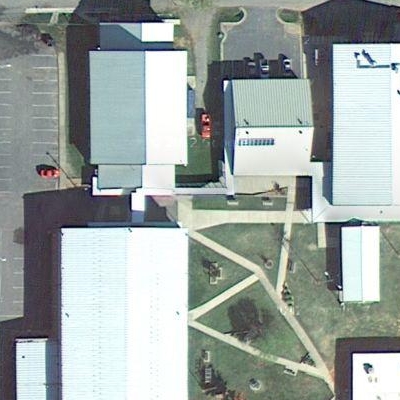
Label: cIndustry